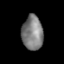
Tissue: lung
Cell type: Endothelial cells
Senescence score: 0.5804
Nuclear area (px): 704
Mean DAPI intensity: 126.709